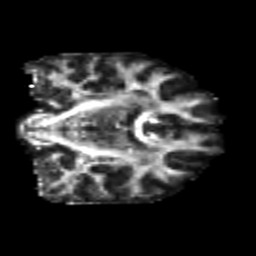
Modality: FA
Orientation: coronal
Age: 26
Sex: female
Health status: healthy
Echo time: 0.074 s